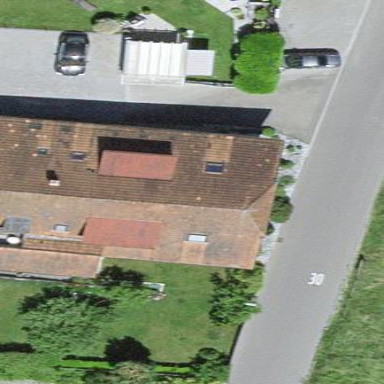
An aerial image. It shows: Residential building.